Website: crate-barrel
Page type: customer-info-address
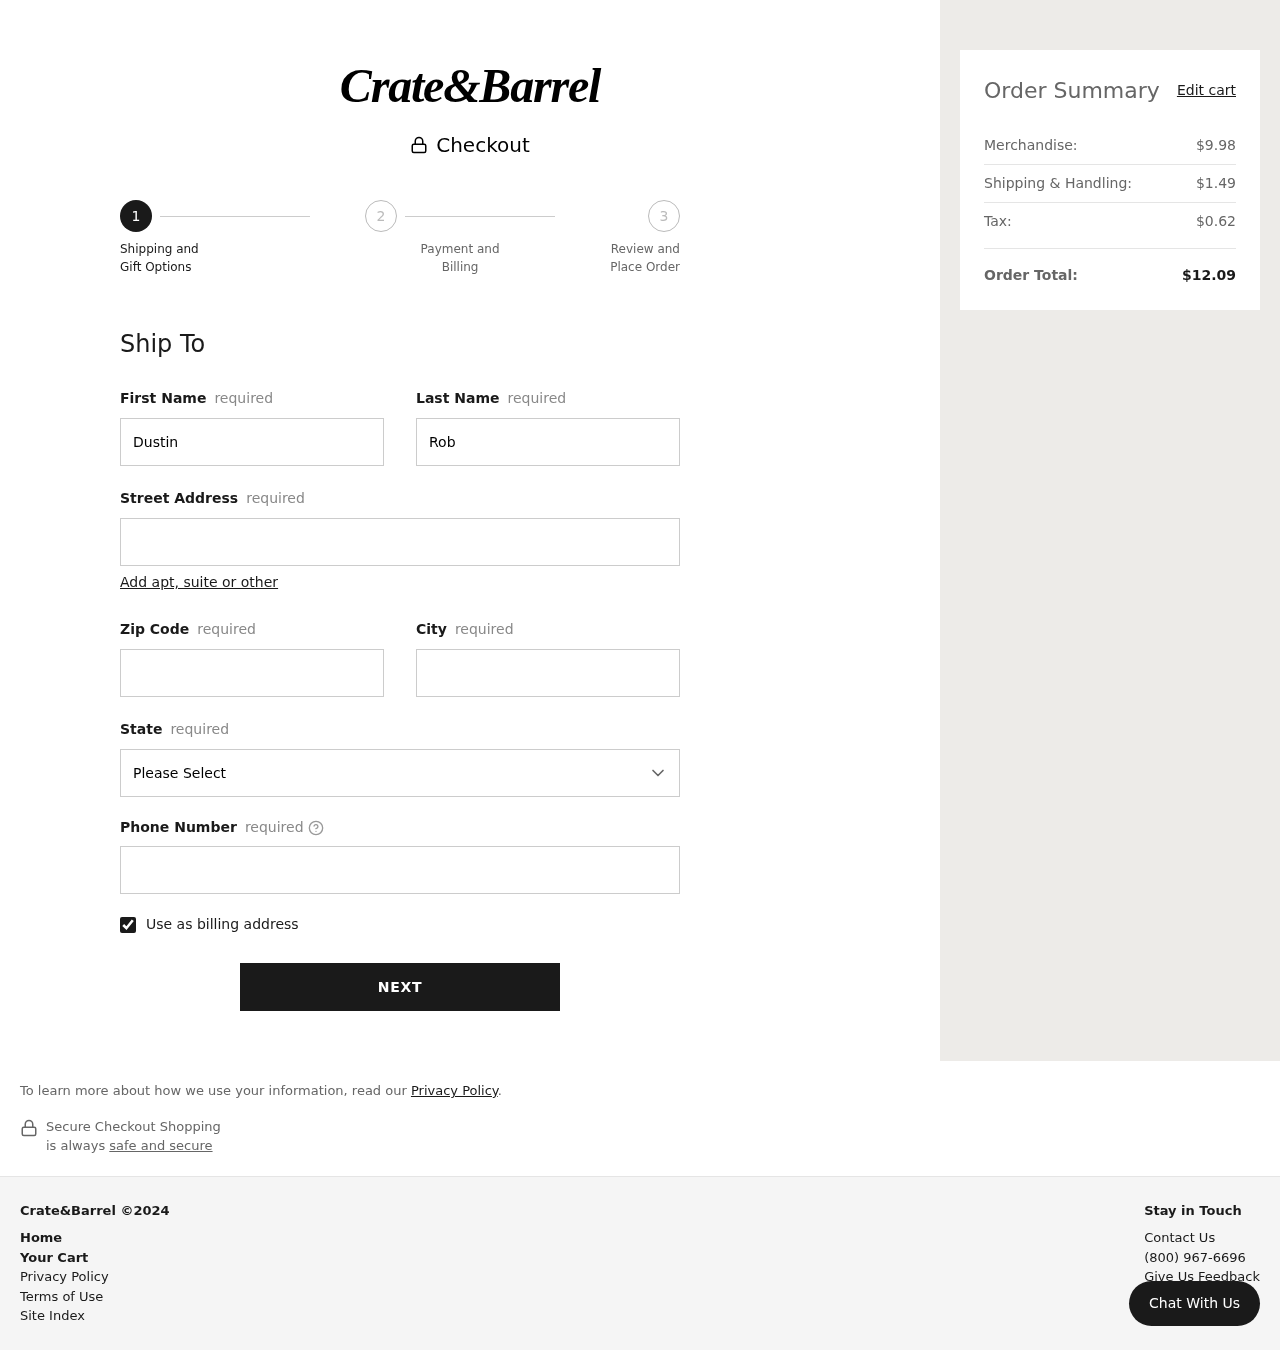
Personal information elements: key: PII_CITY
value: Reevesstad
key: PII_FIRSTNAME
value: Dustin
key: PII_LASTNAME
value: Robbins
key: PII_PHONE
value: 2033886750
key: PII_POSTCODE
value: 86513
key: PII_STATE
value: Michigan
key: PII_STREET
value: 0758 Rebecca Village
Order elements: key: ORDER_SUBTOTAL
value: $9.98
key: ORDER_SHIPPING_COST
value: $1.49
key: ORDER_TAX
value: $0.62
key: ORDER_TOTAL
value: $12.09